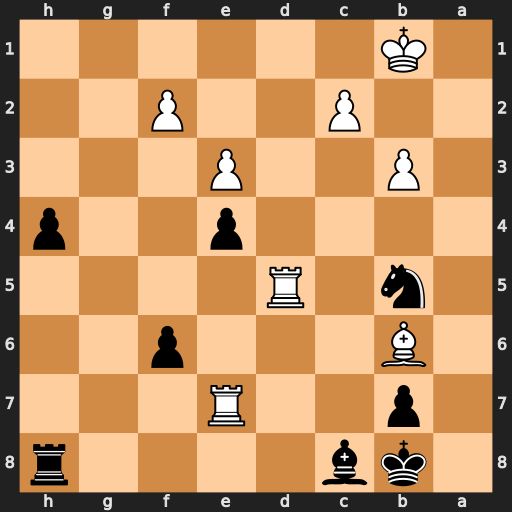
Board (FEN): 1kb4r/1p2R3/1B3p2/1n1R4/4p2p/1P2P3/2P2P2/1K6
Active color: b
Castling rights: -
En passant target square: -
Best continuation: Nc3+ Kb2 Nxd5